Question: I am developing a Windows 8.1 Application.
I have a SettingsFlyout (<URL>
The Content of the SettingsFlyout is a grid with a ListView and a Button
'''
<Grid>
<Grid.RowDefinitions>
<RowDefinition Height="15*" />
<RowDefinition Height="1*" />
</Grid.RowDefinitions>
<ListView>
<!-- SOME CONTENT -->
</ListView>
<Button Grid.Row="1" Content="Add" />
</Grid>
'''
As per the above grid arrangement, even if the ListView's content is huge the button will be displayed properly. This is because the ListView is allowed to take maximum of 15/16 space of the grid and the rest 1/6 will always be given to the button.
However if the ListView doesn't have any content or if the content is very less, now the ListView will be collapsed completely or will have a height far lesser than 15* of the Grid and hence the button will go and sit at the top, instead of sitting at the bottom 1* only.
I want the button to stick to the bottom of the page independent of the ListView's content. That is independent of whether the ListView consumes the entire space given by the Grid or not.
So I tried the following
'''
<RowDefinition Height="930" />
<RowDefinition Height="*" />
'''
I basically have fixed the height of the first row in the grid to 930 so the button is forced to go down. But this is causing a problem on tablets with lower form factor. 930 is too much and the button goes out of the display. So I am stuck.
I have also tried this
'''
<RowDefinition />
<RowDefinition Height="Auto" />
'''
in the hope that the button will be fixed at the bottom and the rest will be given to the ListView.
Here's the image that shows the problem (You can't see the bottom border, trust me the bottom of the grid is way down than where the button is currently seen)

Can I achieve this without a code behind? I am flexible to use a different control/child if necessary. I would be very glad if someone can point me in the right direction. Thanks in Advance.
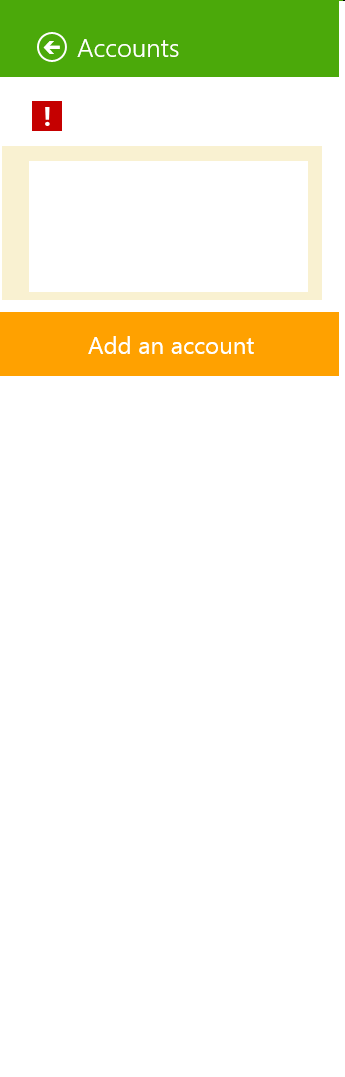
Answer: I'd suggest this layout:
'''
<Grid>
<Grid.RowDefinitions>
<RowDefinition />
<RowDefinition Height="Auto" />
</Grid.RowDefinitions>
<ScrollViewer>
<!-- SOME CONTENT -->
</ScrollViewer>
<Button Grid.Row="1" Content="Add" />
</Grid>
'''
You don't seem to need the 'StackPanel' for any reason. Typically you'd rather have a 'StackPanel' inside of a 'ScrollViewer' rather than the other way around. A 'StackPanel' will expand in the direction of its orientation regardless of the space available and it will expand by the space required to accomodate all its children.
Default 'RowDefinition' height is '*', so I skip that for the first row letting it expand to available space and the second row's height is set to auto to let its height be the desired height of the button so it stays at the bottom.
Also, set 'VerticalContentAlignment="Stretch"' on the flyout.